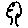
Label: tree